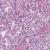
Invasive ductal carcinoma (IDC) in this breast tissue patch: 1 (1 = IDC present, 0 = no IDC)